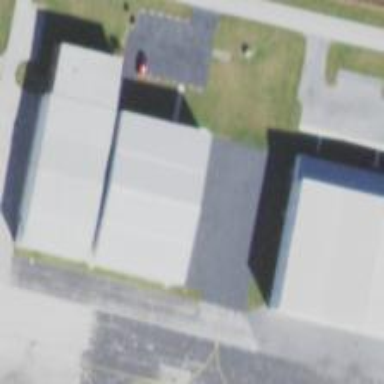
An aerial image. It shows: Hangar building.